Field crop: maize
Growth stage: 2
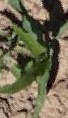
Species: maize